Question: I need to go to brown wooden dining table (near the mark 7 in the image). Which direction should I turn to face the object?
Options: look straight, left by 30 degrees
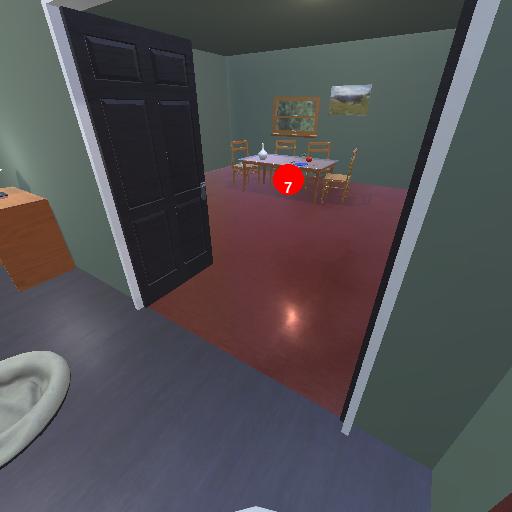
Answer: look straight